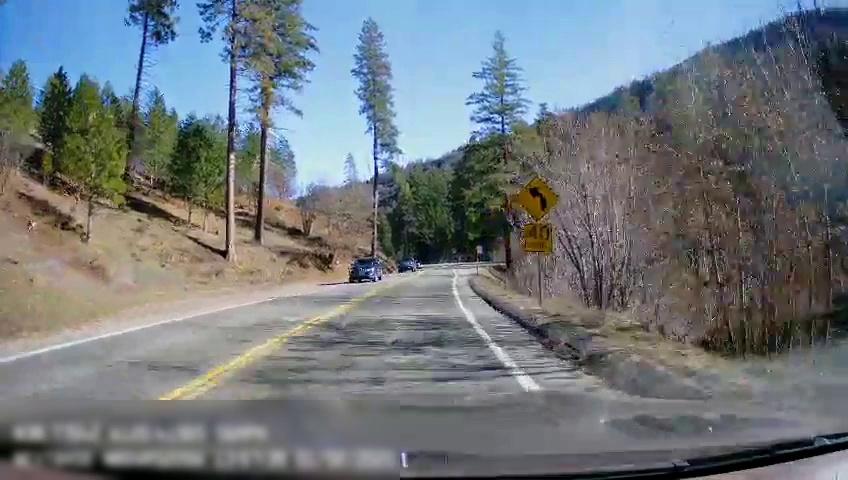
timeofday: Day
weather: Sunny
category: Drivable Space
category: Drivable Space
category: Vehicles | Truck
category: Vehicles | Car
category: Lanes | Opposite Lane
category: Lanes | Current Lane
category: Lanes | Opposite Lane
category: Lanes | Current Lane
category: Traffic | Signs
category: Traffic | Signs